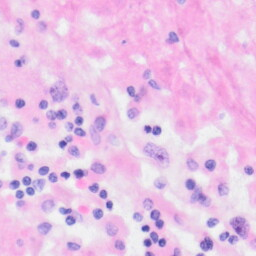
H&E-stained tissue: Kidney